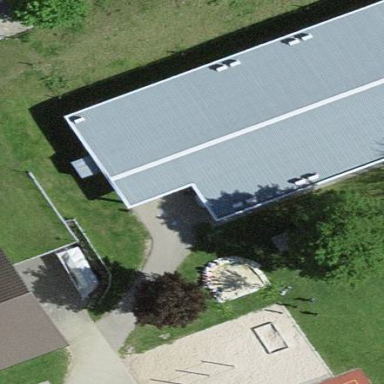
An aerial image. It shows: School building.